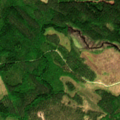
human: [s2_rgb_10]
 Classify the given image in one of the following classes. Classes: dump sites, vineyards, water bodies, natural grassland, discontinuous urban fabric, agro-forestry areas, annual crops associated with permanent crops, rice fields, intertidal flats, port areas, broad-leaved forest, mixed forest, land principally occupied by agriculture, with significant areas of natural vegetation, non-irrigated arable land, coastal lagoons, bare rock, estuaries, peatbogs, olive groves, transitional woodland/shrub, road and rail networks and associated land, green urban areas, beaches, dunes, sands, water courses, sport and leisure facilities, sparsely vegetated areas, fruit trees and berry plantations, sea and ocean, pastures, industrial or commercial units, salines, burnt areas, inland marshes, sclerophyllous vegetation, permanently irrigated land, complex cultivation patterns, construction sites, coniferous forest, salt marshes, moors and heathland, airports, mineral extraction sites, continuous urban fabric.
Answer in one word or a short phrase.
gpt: coniferous forest, mixed forest, transitional woodland/shrub